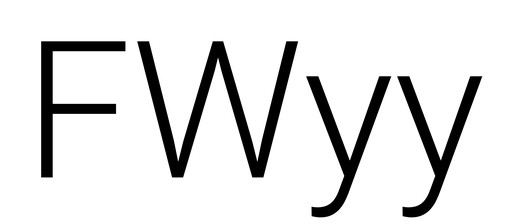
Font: Roboto_Light